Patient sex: F
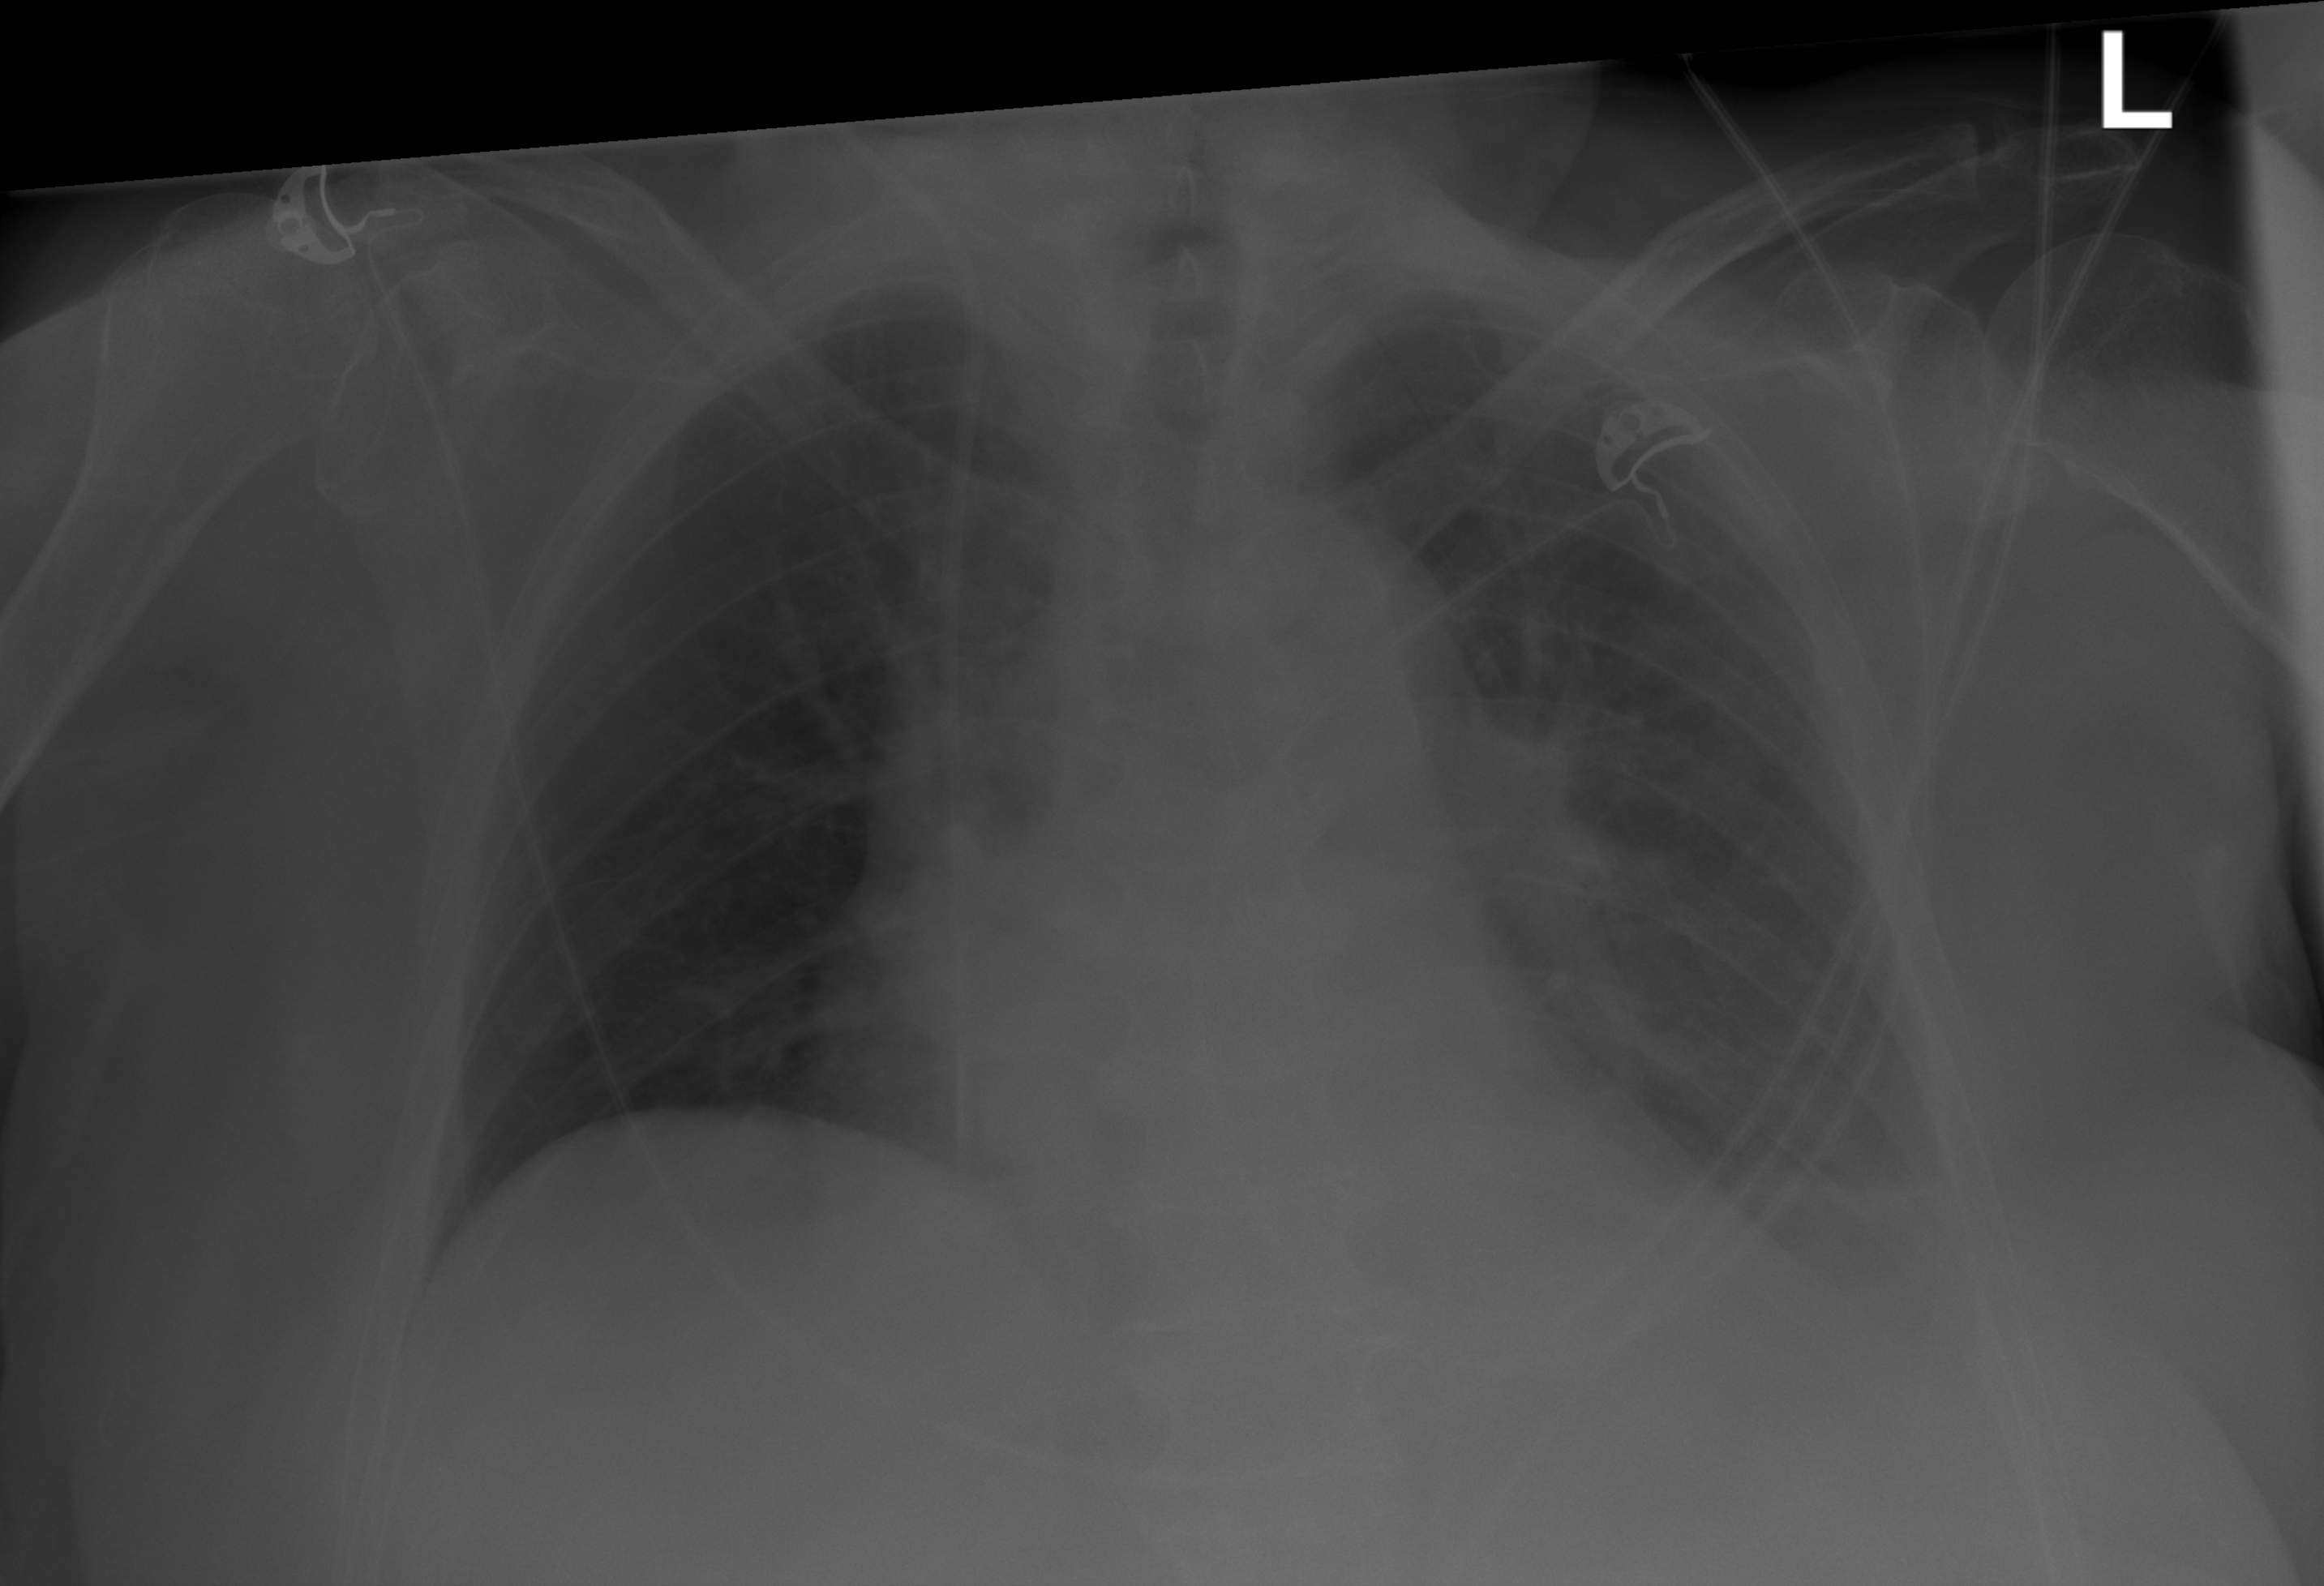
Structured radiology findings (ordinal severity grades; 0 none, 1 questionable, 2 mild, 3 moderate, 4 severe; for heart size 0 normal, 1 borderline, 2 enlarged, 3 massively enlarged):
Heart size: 1
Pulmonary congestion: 2
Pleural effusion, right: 0
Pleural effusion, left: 2
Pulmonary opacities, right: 0
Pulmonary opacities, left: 0
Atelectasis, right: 0
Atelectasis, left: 2